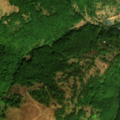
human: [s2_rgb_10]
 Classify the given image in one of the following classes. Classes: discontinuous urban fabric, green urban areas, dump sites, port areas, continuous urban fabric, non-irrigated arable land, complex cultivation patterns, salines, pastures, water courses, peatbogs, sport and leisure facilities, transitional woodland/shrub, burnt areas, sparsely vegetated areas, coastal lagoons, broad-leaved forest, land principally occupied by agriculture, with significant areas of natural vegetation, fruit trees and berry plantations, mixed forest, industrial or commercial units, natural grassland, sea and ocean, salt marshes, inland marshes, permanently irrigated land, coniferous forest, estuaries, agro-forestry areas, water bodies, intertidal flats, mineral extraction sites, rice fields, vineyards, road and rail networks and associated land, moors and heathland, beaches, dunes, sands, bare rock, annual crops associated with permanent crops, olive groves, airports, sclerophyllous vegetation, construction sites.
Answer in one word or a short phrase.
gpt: land principally occupied by agriculture, with significant areas of natural vegetation, broad-leaved forest, natural grassland